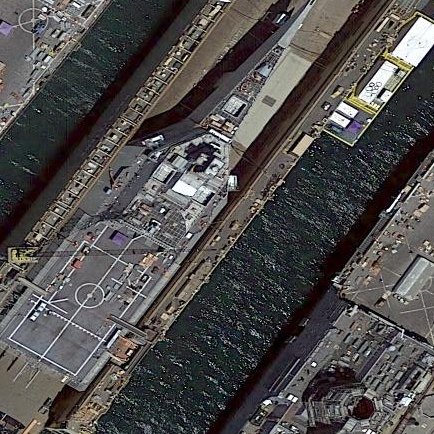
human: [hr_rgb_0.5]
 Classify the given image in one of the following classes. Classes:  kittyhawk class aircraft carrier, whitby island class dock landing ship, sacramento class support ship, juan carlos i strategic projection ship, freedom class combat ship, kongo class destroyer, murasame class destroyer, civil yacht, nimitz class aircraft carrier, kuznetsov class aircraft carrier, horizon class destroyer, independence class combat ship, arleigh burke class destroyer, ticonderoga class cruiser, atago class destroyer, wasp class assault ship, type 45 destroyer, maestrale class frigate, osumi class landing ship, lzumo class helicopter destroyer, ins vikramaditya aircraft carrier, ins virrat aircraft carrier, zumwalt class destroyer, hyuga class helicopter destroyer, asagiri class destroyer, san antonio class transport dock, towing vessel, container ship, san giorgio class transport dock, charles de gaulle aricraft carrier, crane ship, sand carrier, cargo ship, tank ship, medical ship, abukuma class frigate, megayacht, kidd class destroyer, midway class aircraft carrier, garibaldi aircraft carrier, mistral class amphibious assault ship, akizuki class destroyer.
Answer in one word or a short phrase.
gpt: Independence class combat ship